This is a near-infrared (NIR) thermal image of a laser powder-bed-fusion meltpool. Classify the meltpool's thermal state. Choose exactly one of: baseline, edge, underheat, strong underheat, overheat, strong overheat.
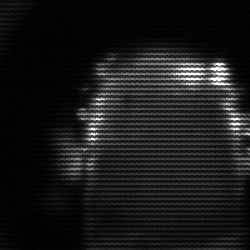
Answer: baseline